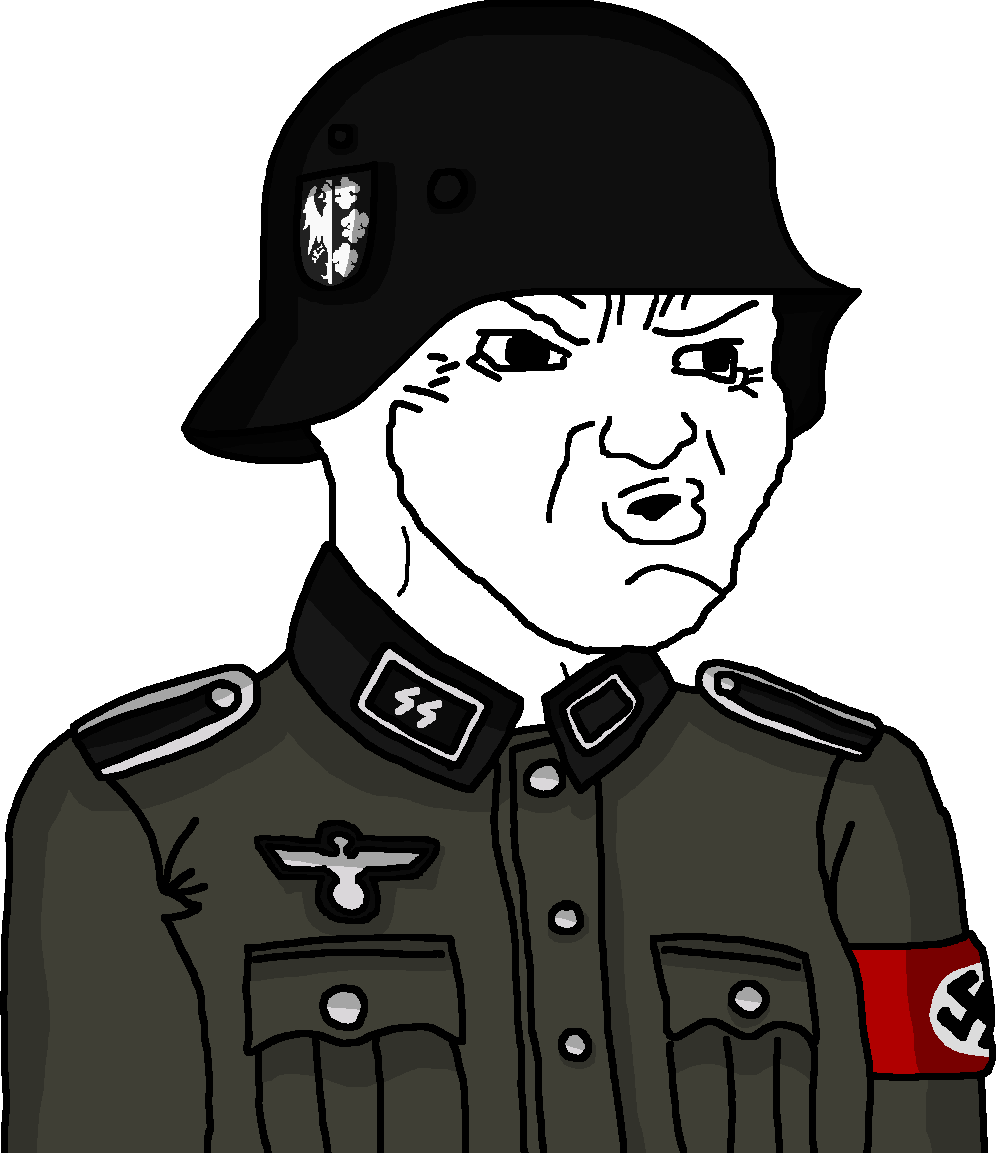
Label: 5_Hooker